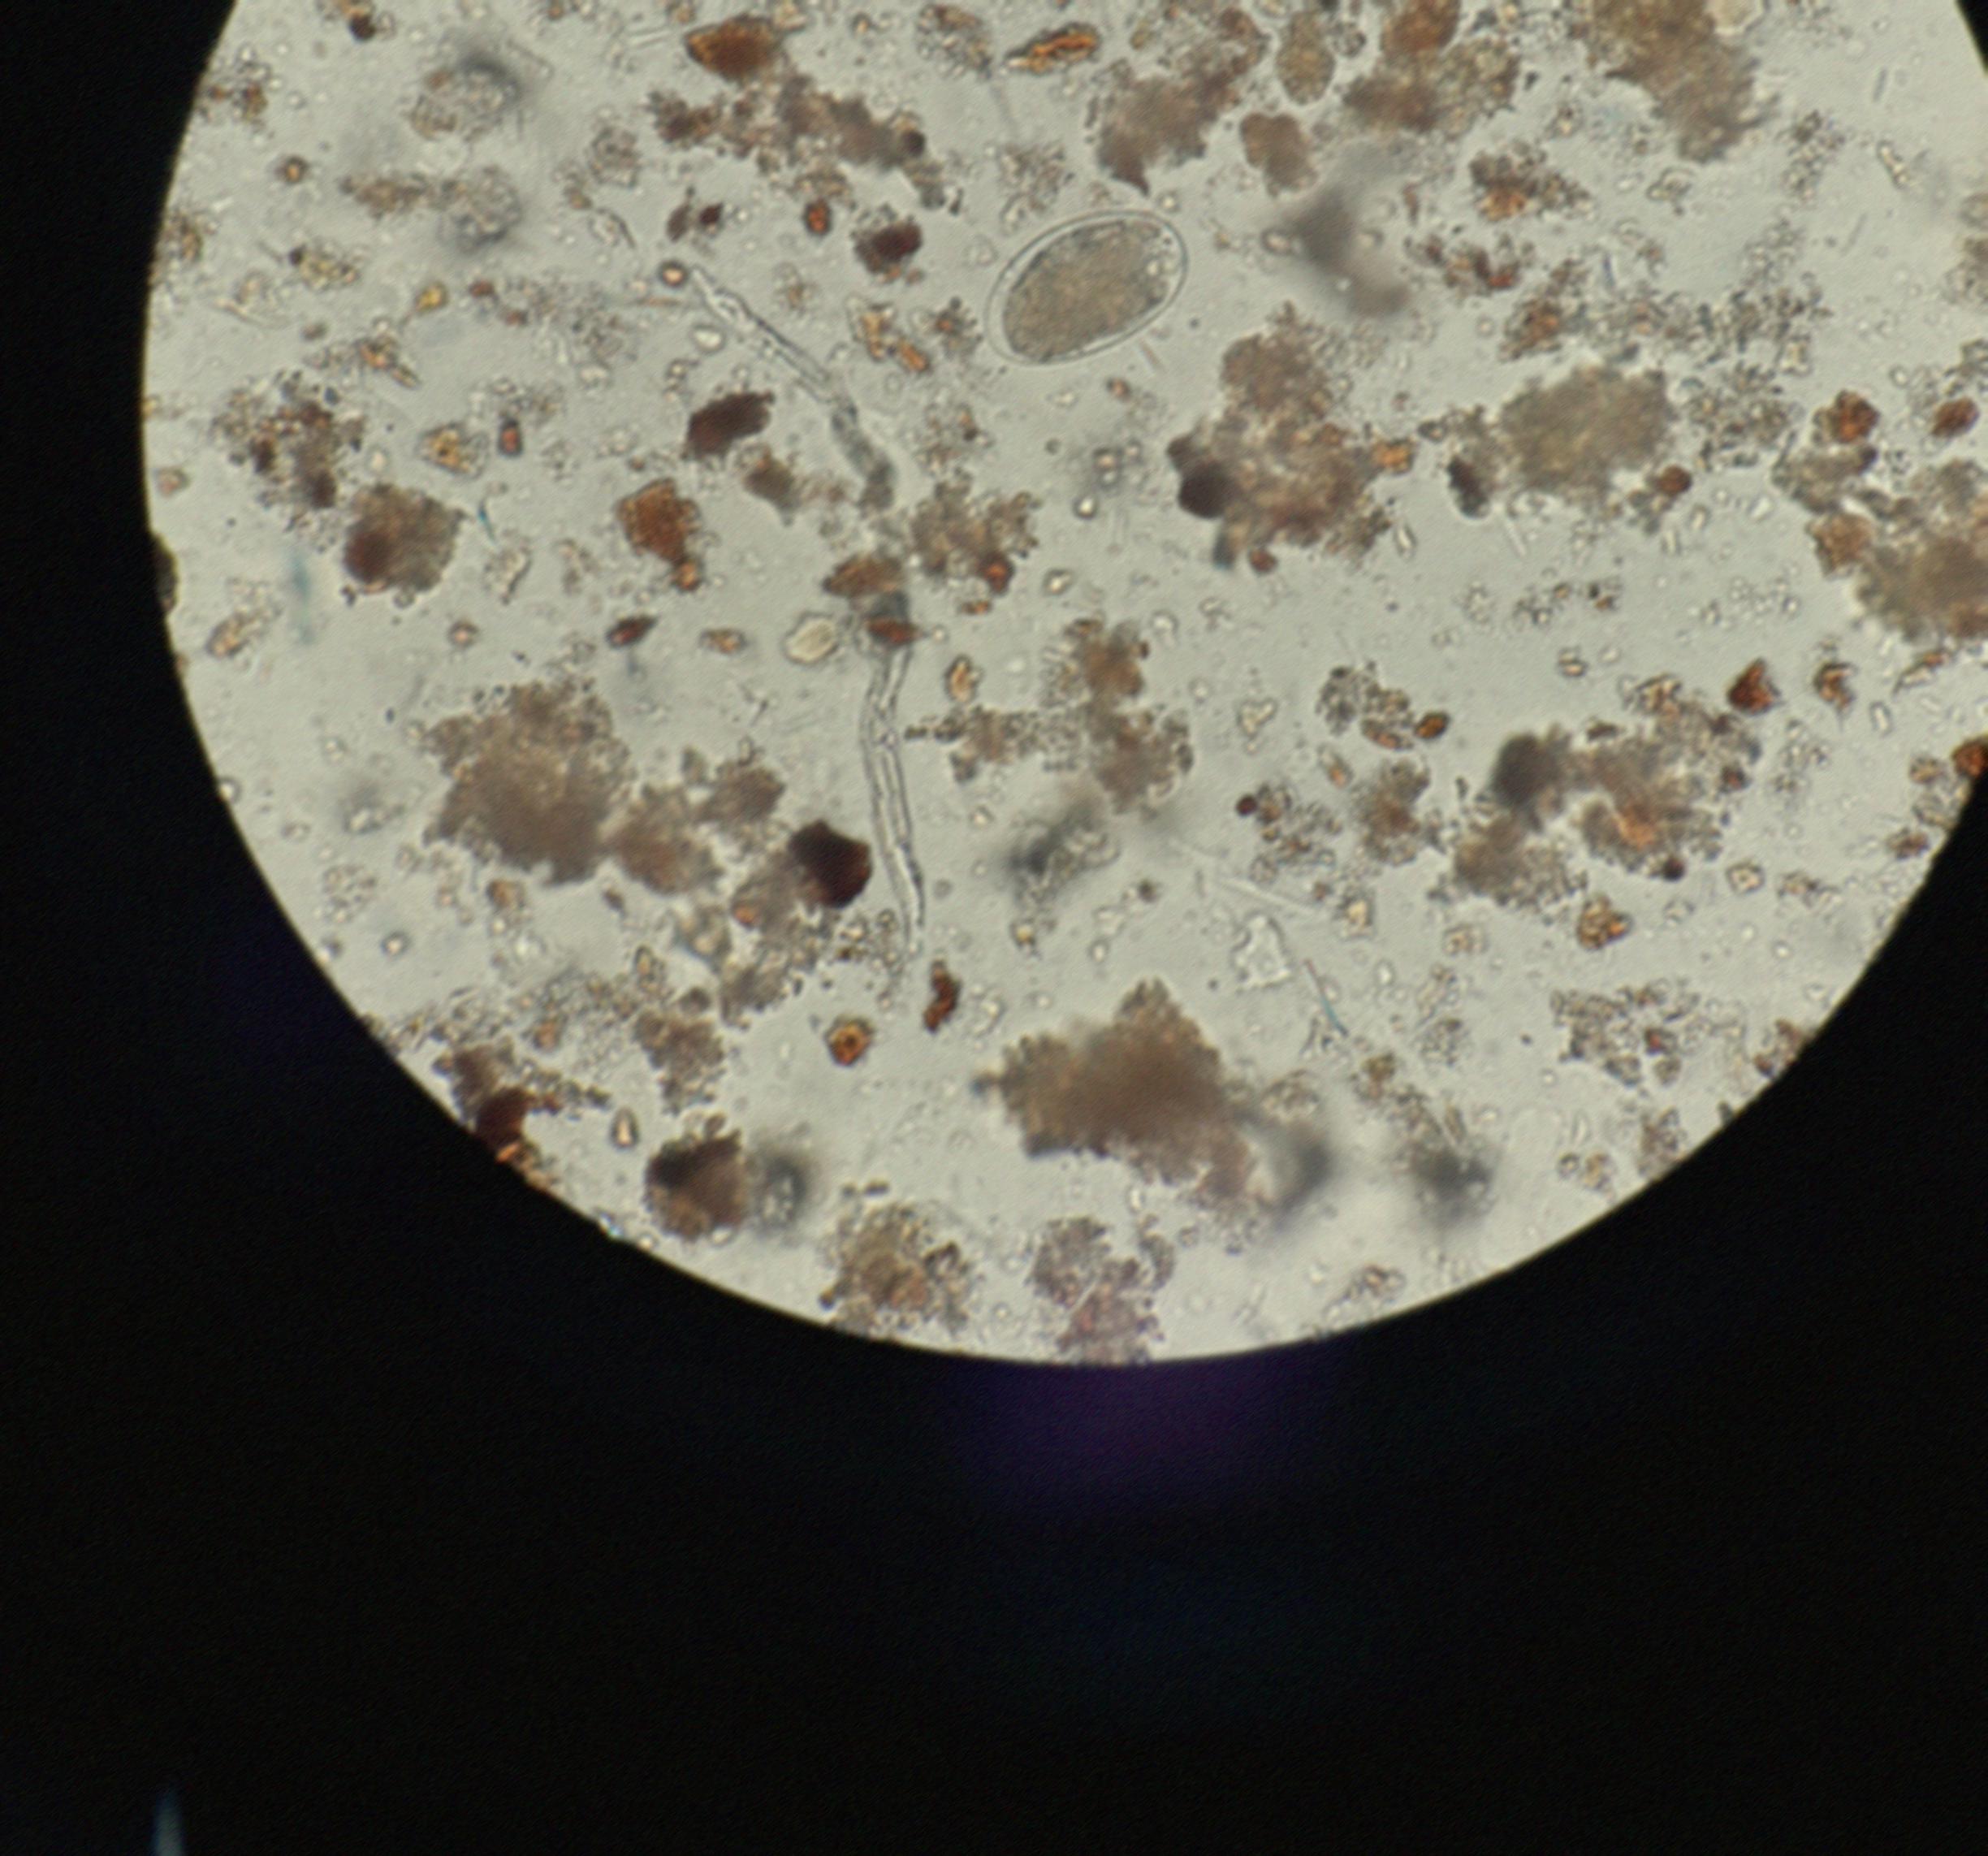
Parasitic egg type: Hookworm egg